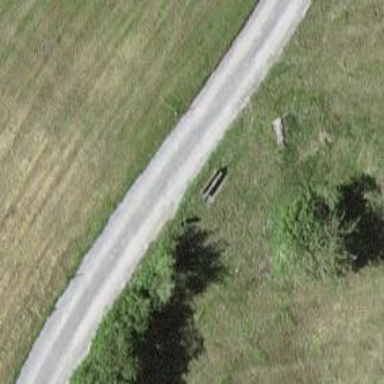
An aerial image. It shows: Bench for seating.